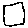
Label: square